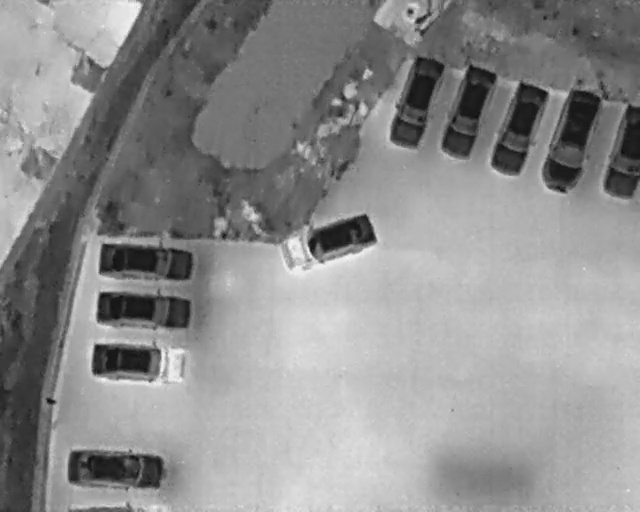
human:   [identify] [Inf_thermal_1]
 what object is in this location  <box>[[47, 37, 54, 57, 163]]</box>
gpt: <ref>1 large car at the center</ref>